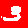
Digit: 3